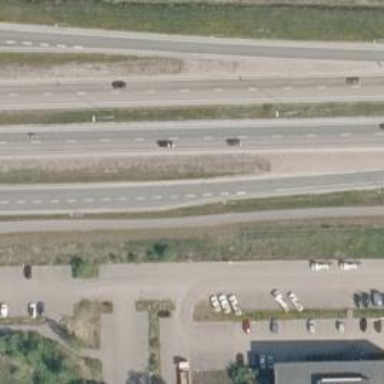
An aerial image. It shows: Trunk link highway with asphalt surface.